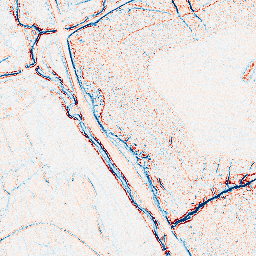
Category: edge_preserving
Decomposition family: bilateral
Decomposition parameters: d: 5
sigma_color: 75
sigma_space: 50
Upsampling method: bicubic_16x
Upsampling parameters: scale: 16
Upsampling scale: 16